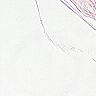
Metastatic tissue present: no